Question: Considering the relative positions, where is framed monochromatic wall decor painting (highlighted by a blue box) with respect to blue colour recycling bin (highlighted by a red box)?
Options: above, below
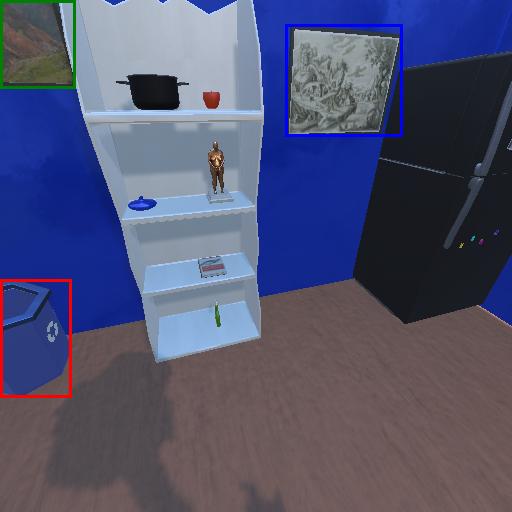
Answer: above